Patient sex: F
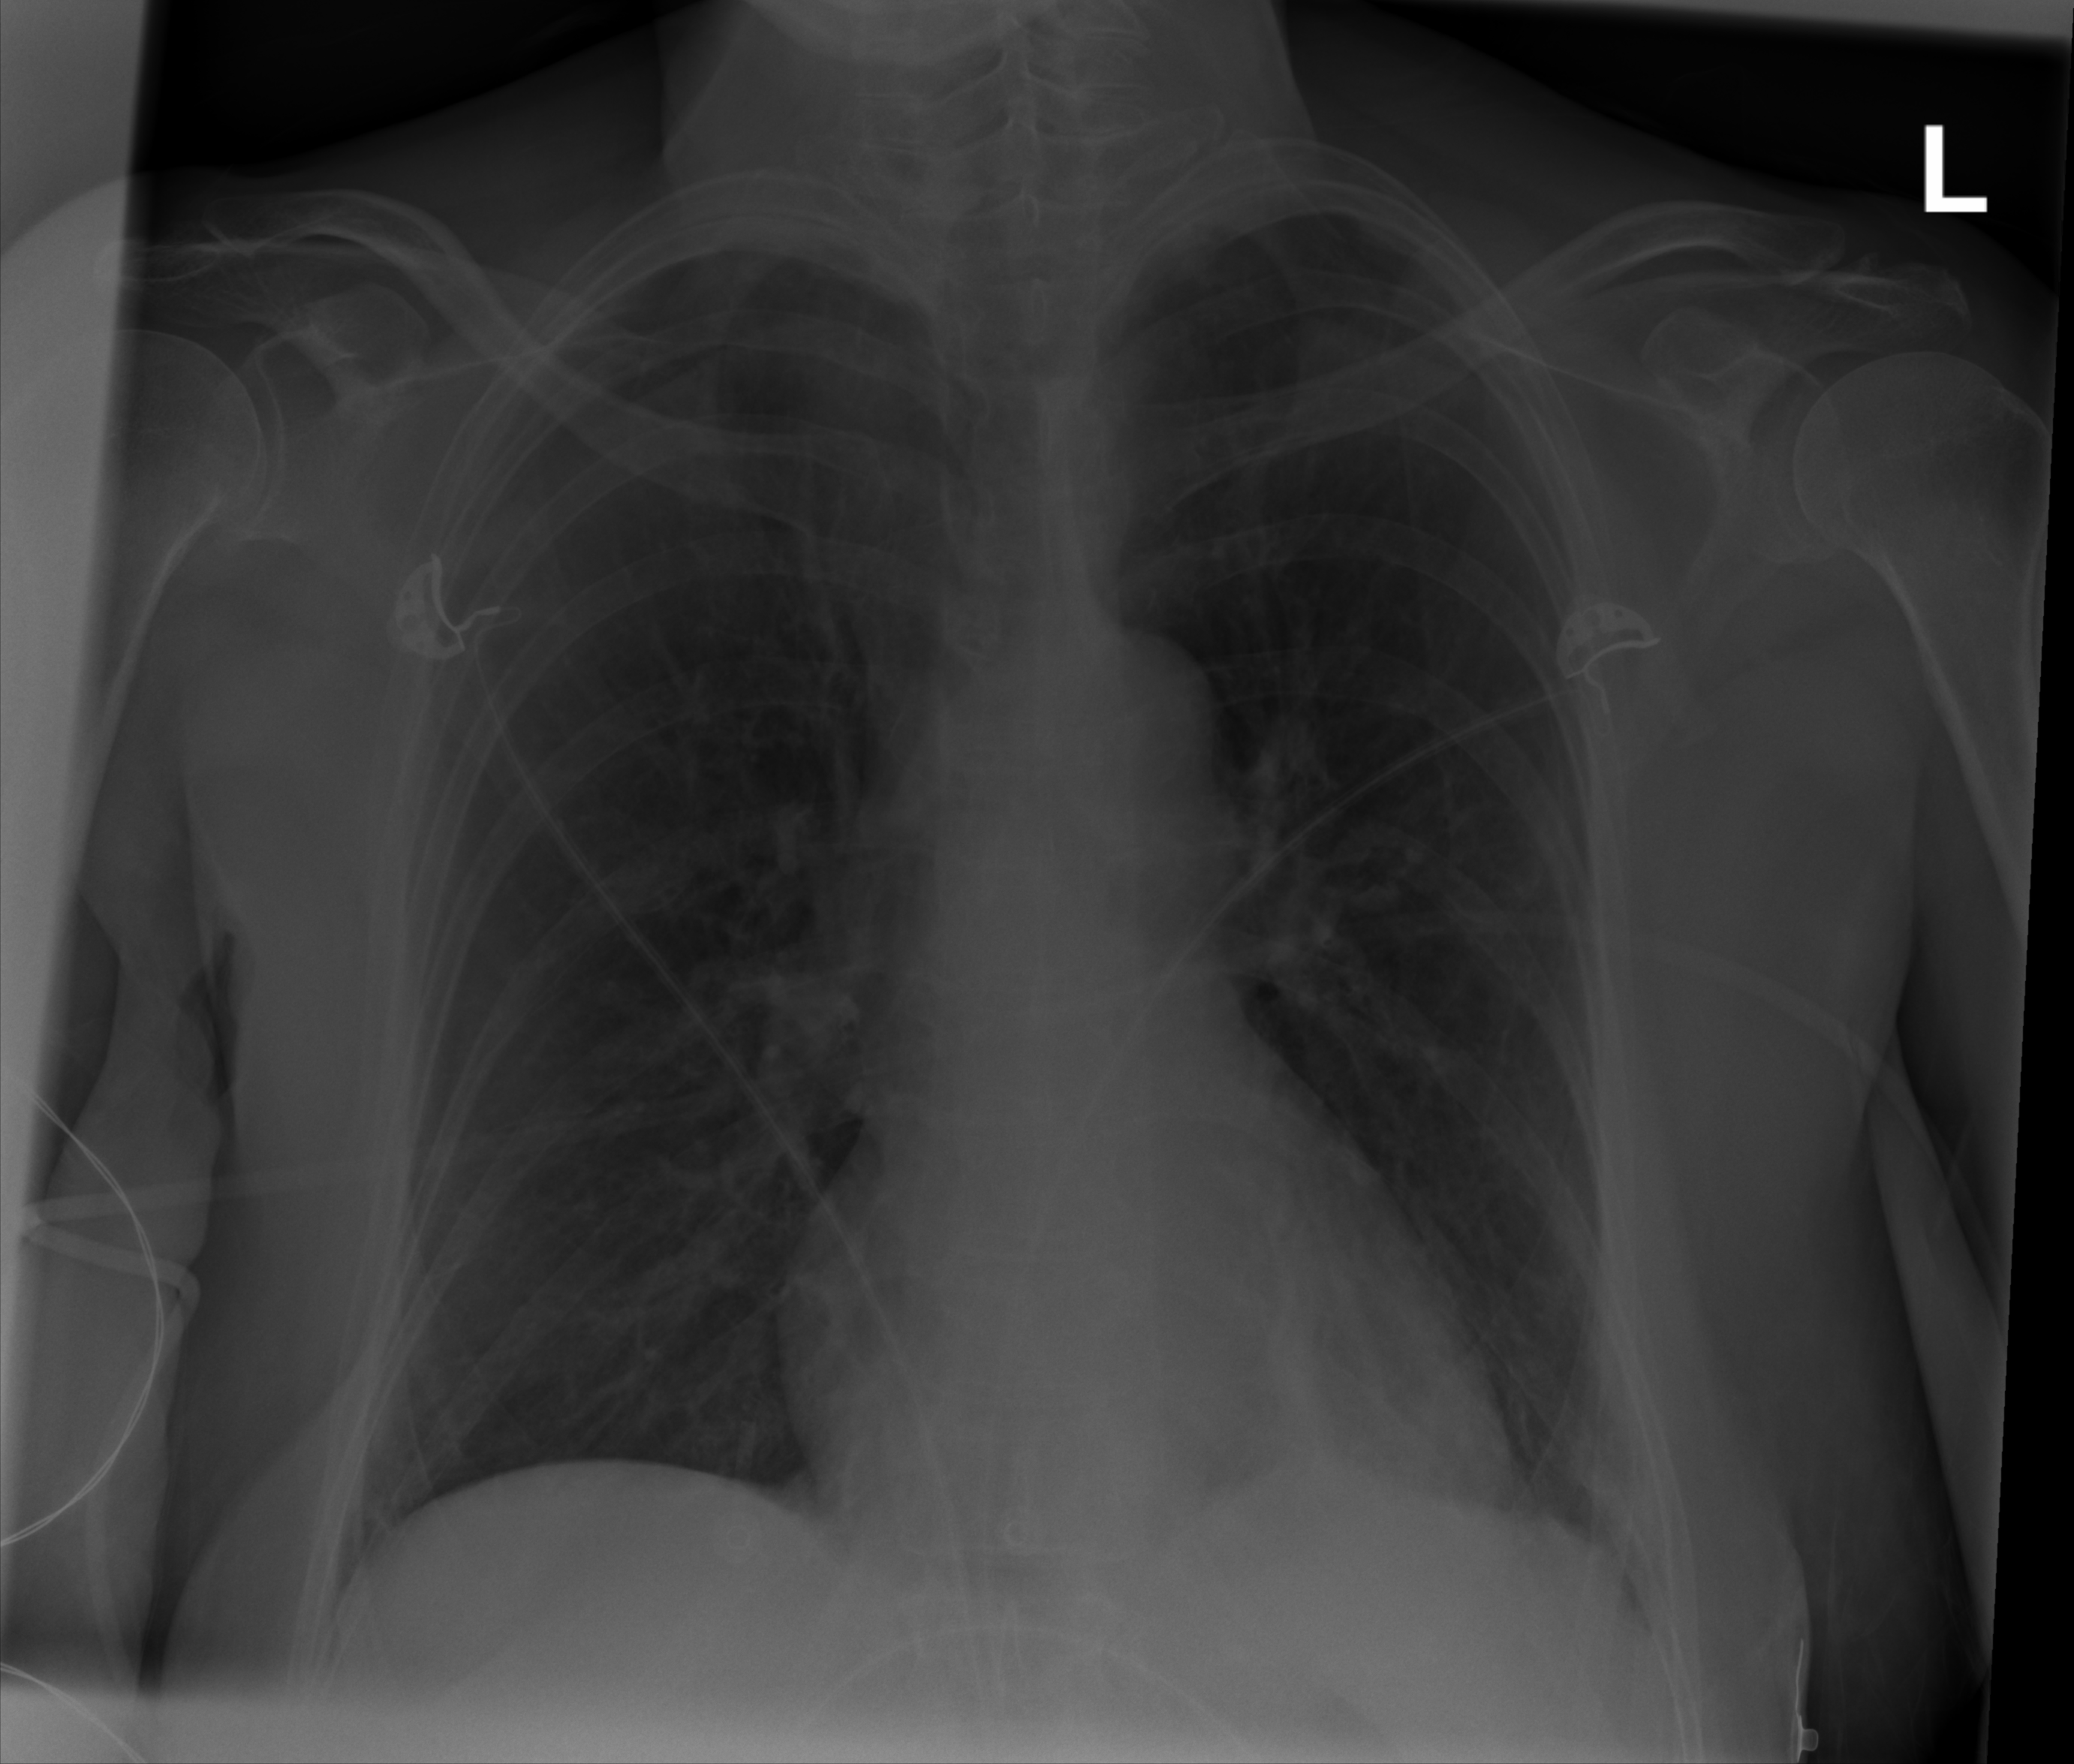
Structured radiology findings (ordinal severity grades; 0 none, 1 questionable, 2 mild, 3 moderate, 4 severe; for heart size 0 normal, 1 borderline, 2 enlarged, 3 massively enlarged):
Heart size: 0
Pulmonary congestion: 0
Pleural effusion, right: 0
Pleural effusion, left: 1
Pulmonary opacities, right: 0
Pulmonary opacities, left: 0
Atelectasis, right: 0
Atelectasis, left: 2